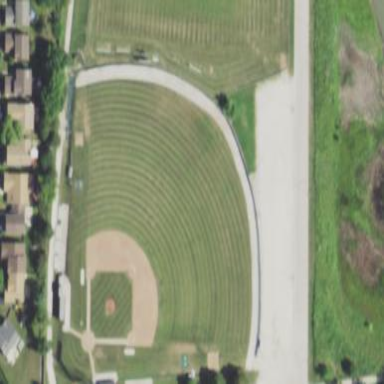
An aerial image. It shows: Baseball pitch for leisure land activities.